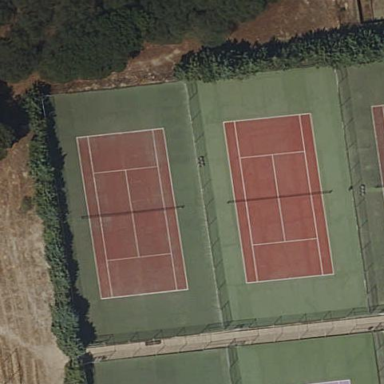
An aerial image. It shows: Tennis court in leisure pitch.